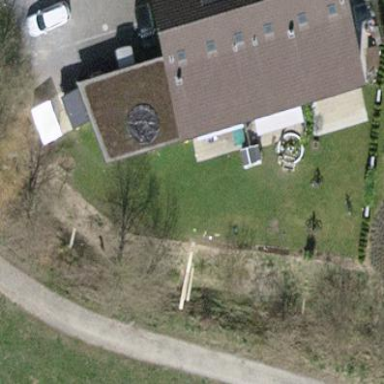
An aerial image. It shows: Building with tile roof.